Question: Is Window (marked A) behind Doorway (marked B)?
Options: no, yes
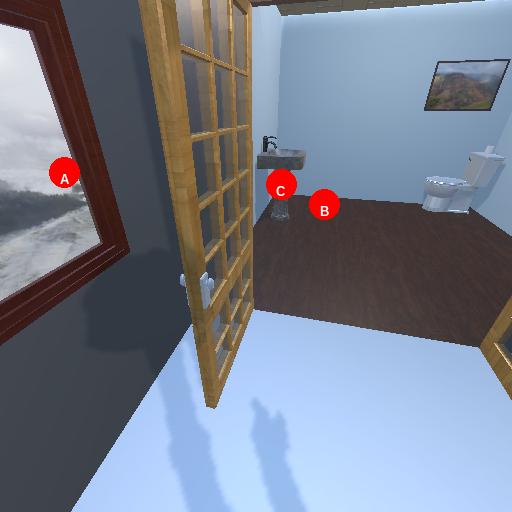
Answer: no